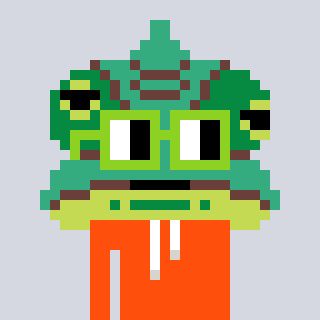
a pixel art character with square light green glasses, a chameleon-shaped head and a orange-colored body on a cool background